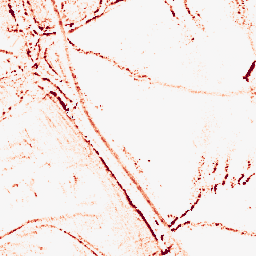
Category: morphological
Decomposition family: morphological_square
Decomposition parameters: operation: opening
size: 5
Upsampling method: edge_directed
Upsampling parameters: scale: 2
Upsampling scale: 2